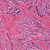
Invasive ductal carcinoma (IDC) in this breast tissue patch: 0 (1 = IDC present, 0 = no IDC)